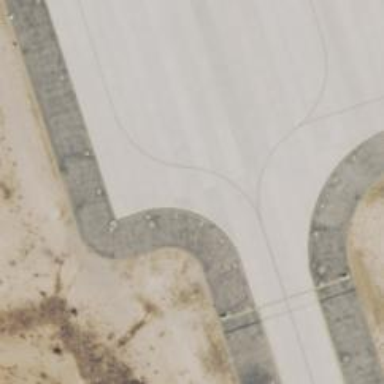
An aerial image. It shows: View of taxiway at the airport.